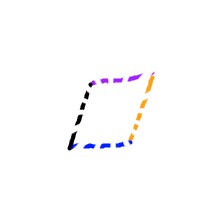
Shape: parallelogram